Interaction volume radius: 5 \u00c5
Interaction volume height: 10 \u00c5
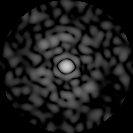
Disorder parameter: 0.8138